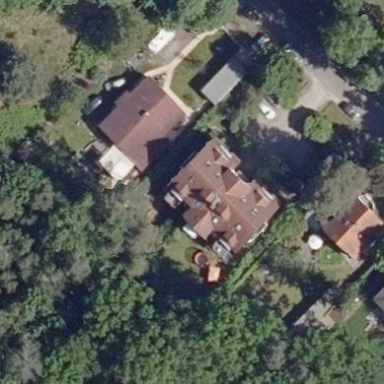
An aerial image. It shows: Apartments building with gambrel-shaped roof.